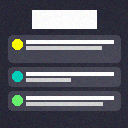
Screen state: on